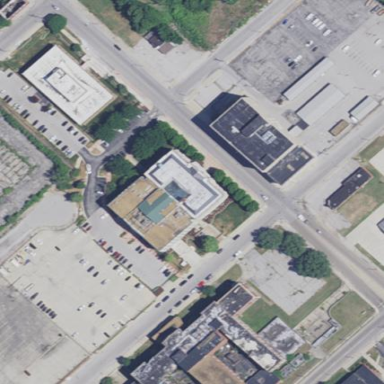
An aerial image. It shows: Courthouse building.